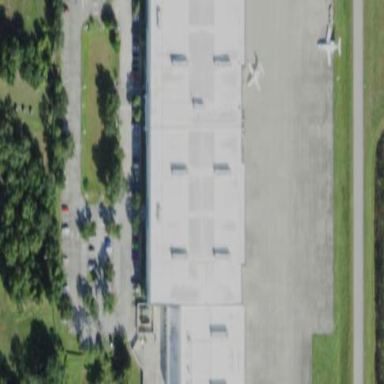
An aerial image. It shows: Hangar building at the airport.